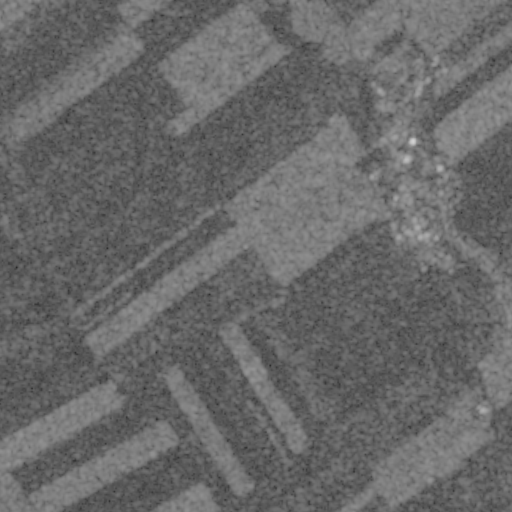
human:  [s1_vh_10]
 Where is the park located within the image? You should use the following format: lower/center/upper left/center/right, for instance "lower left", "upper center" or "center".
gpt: The park is located in the center right of the image.
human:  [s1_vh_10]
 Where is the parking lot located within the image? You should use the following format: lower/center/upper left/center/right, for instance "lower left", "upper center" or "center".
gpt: The parking lot is located in the center right of the image.
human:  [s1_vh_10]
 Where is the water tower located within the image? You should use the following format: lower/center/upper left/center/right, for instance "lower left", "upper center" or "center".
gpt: The water tower is located in the upper right of the image.
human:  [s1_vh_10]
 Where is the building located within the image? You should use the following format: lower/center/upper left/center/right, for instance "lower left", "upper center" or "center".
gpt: There is no building in the image.

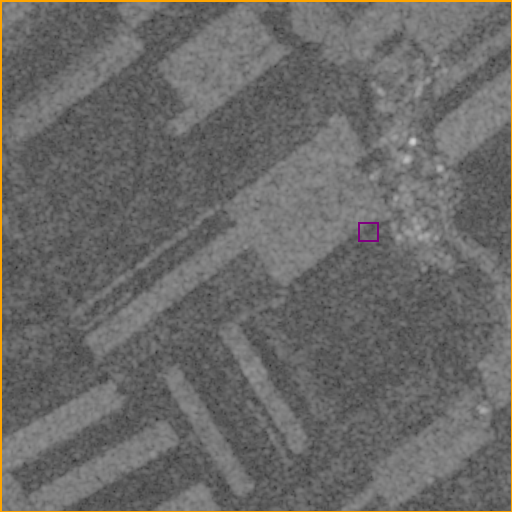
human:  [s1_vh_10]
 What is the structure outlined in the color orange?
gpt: The structure outlined in orange is a crop field.
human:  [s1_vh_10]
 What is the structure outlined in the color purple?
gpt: The structure outlined in purple is a park.
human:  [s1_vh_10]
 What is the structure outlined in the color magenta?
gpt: There is no magenta outline.